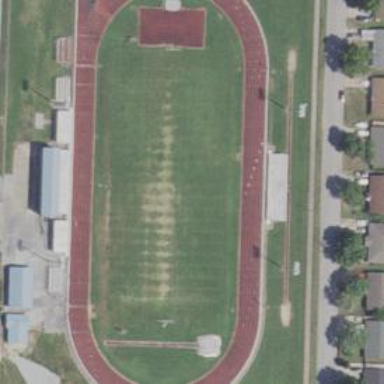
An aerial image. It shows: American football pitch.